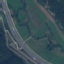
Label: Highway